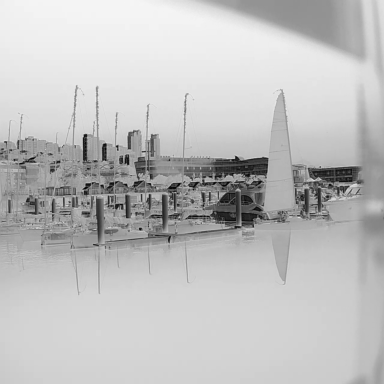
There are four canoes in the infrared image.